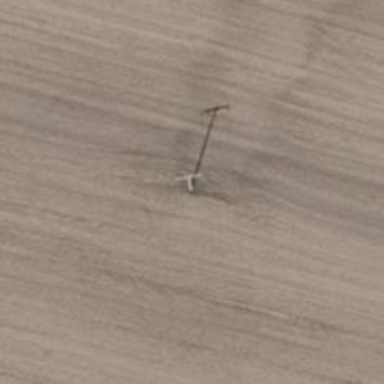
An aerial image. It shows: Power pole.